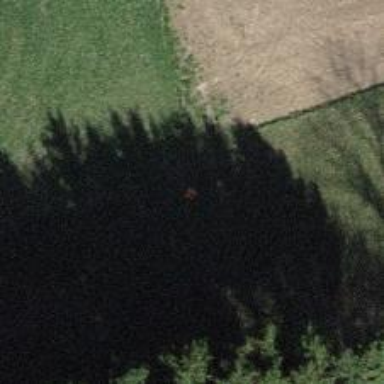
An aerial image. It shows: Pole with roofed pipeline marker.